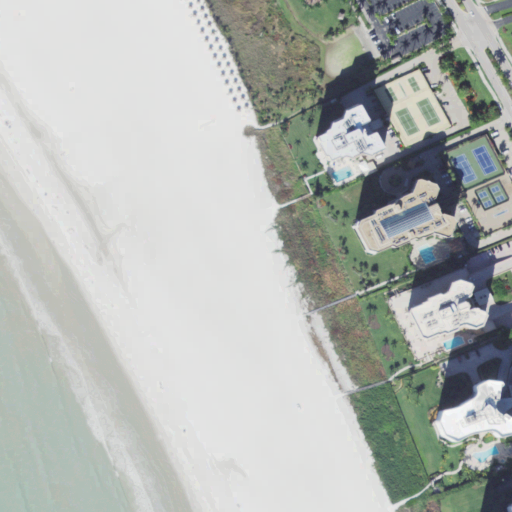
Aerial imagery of beach in Florida named Marco Beach containing barren land, medium intensity development, high intensity development, open water, low intensity development, and open development